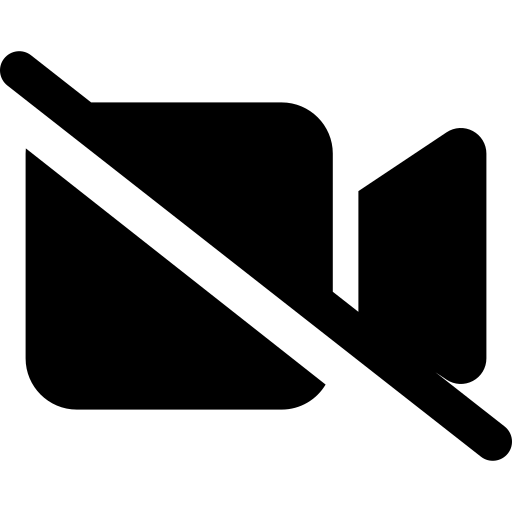
Tags: icon, FontAwesome, fa-icon, solid, video, slash